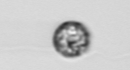
Label: coccolithophorid